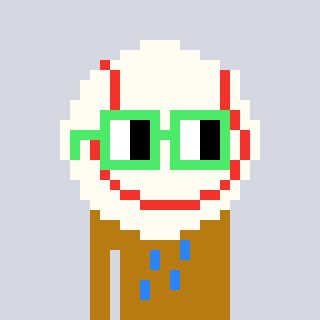
a pixel art character with square light green glasses, a baseball ball-shaped head and a gold-colored body on a cool background